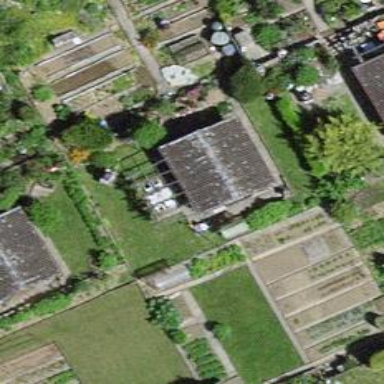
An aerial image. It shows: Allotment house.